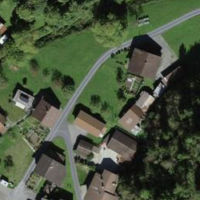
EUNIS habitat code: 55
Species observed at this site:
Cotinus coggygria
Hottonia palustris